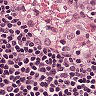
Metastatic tissue present: no